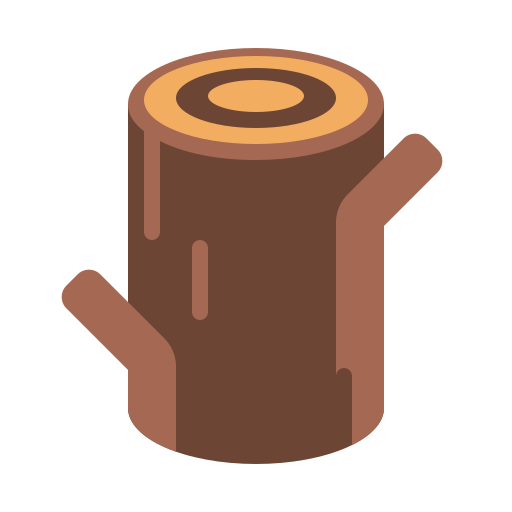
wood flat